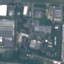
Land use / land cover: Industrial